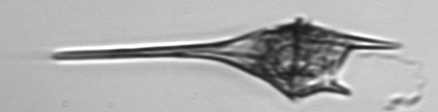
Label: Tripos_lineatus